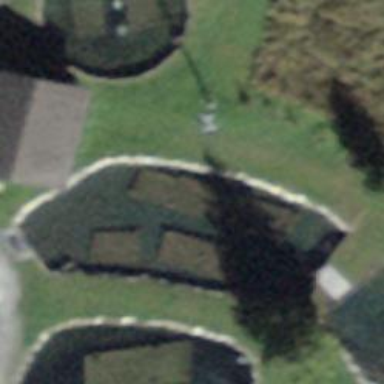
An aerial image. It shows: Pond surrounded by natural water.